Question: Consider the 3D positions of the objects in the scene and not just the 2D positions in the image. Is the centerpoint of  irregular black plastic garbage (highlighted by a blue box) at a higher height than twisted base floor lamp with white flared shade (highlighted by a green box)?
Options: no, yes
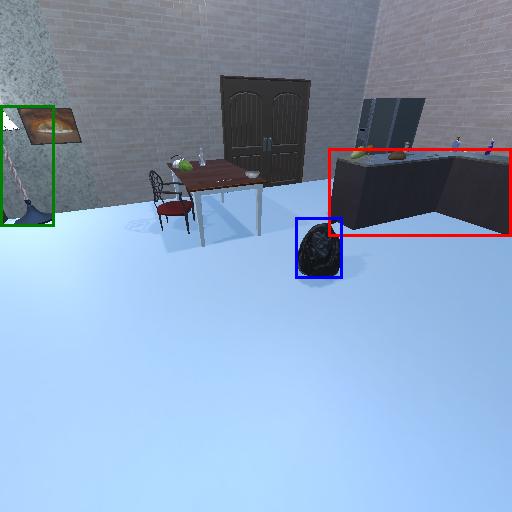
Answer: no